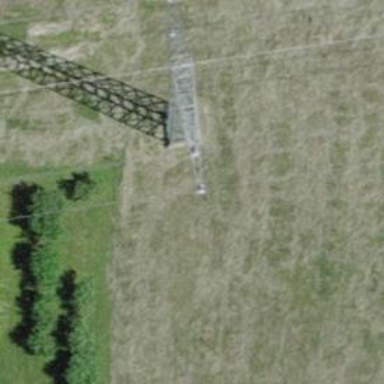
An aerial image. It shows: Power tower.